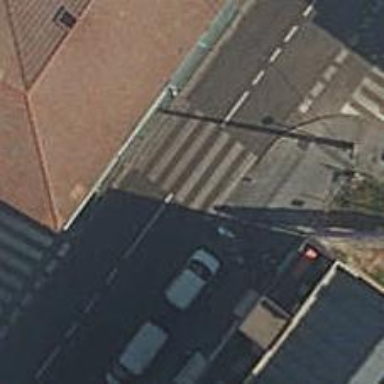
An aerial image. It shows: Uncontrolled road crossing.